Field crop: tomato
Growth stage: 1
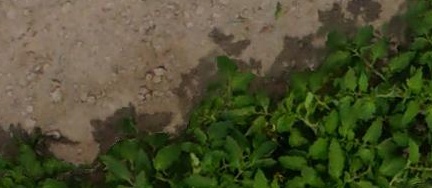
Species: tomato